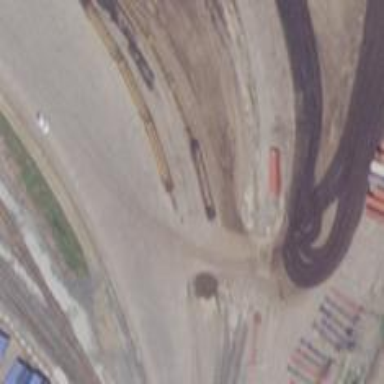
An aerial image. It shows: Railway yard used for servicing trains.